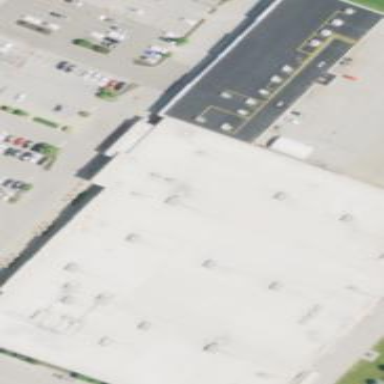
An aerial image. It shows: Retail building.